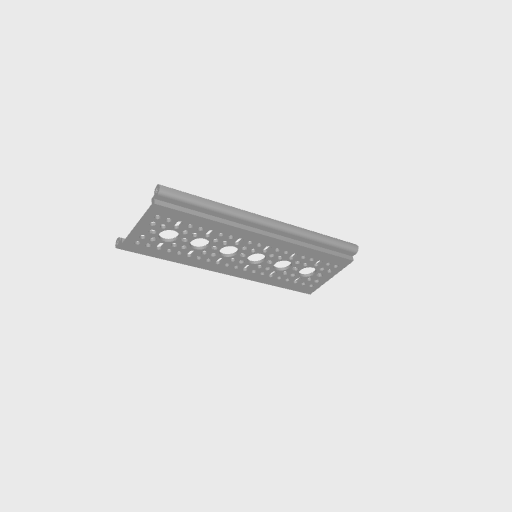
Part: RailChannel6H